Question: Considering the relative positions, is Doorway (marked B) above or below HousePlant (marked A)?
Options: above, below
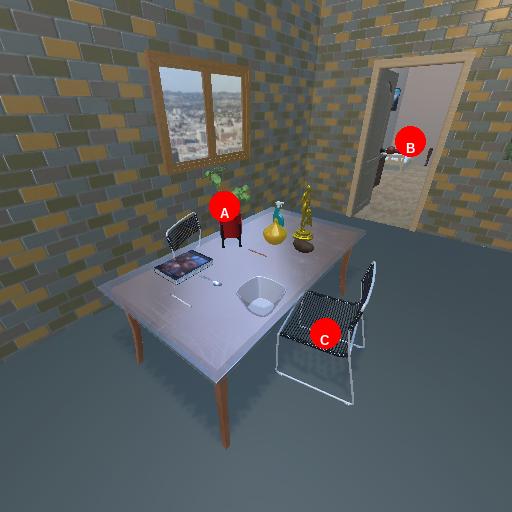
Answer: above